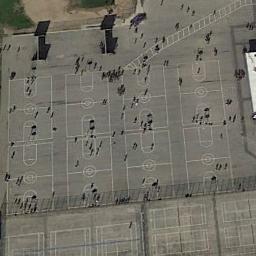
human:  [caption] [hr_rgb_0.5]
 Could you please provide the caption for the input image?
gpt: There are many people playing on different basketball courts .

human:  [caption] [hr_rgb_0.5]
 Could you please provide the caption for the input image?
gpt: Some basketball courts on the vacant lot and some sport areas beside .

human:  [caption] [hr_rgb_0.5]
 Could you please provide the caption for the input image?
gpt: Several basketball courts are neatly arrayed on the bare concrete .

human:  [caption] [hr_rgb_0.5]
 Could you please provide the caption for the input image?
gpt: There are many basketball courts on the open place .

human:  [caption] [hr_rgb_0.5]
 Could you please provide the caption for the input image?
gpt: The basketball courts are adjacent to the badminton courts .